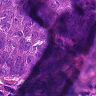
Metastatic tissue present: yes